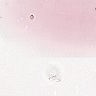
Metastatic tissue present: no